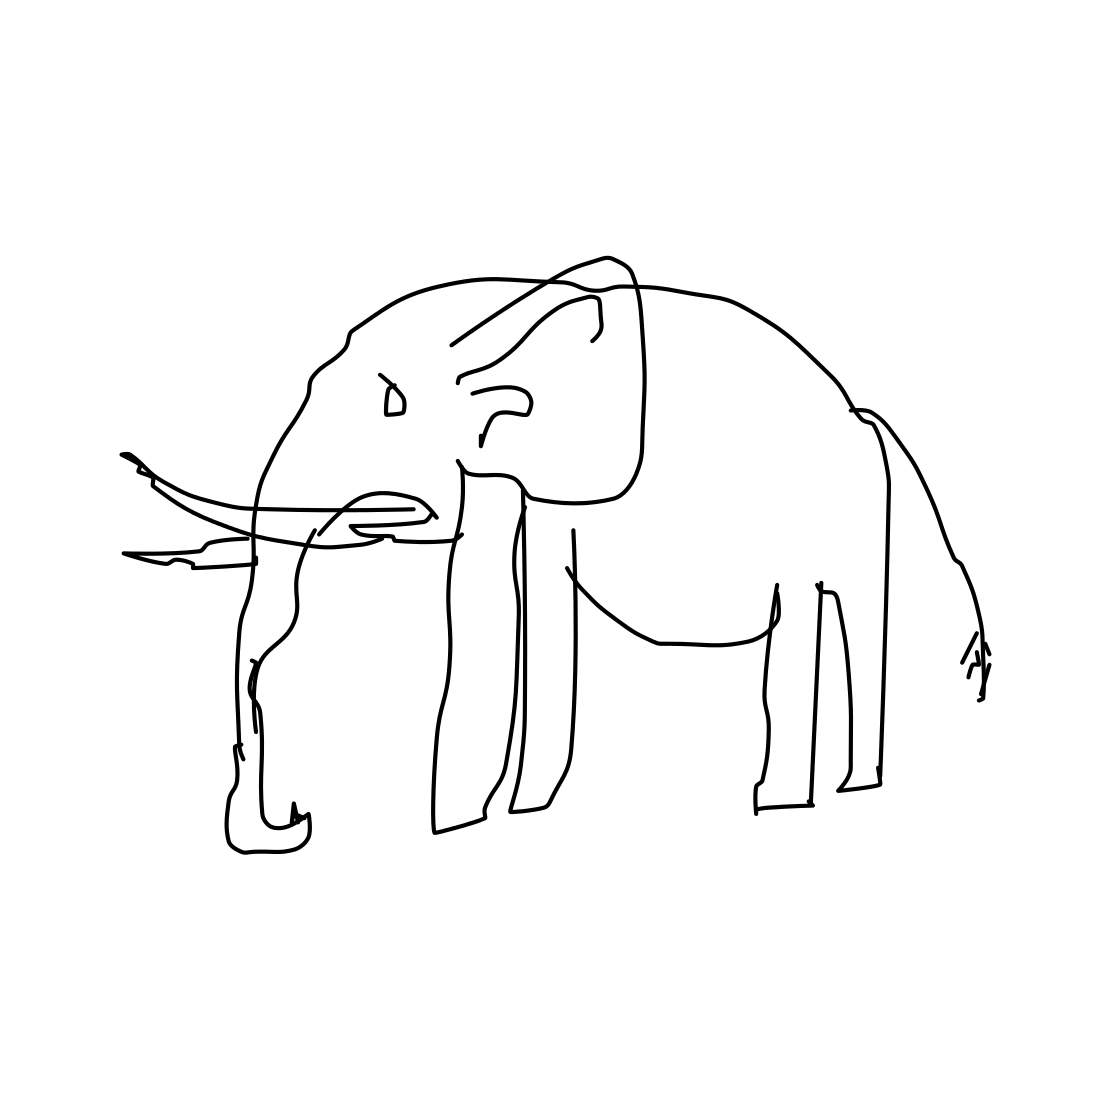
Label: elephant